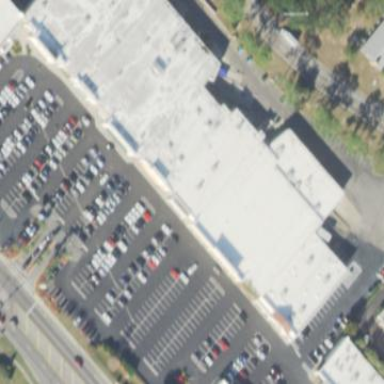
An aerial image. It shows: Retail area.